Question: It is a simple test app which displays the sentence based on the screen size and density. If I start an emulator with WVGA800 skin with 160dpi resolution the app does not fill the whole screen but just a smaller square. Look at the image please.

As most of LARGE and XLARGE devices use this 160dpi resolution, what should I do to make app fill the screen as it fills it in other screen sizes and resolutions? Or this is just an issue with the emulator and the real device resize the app to fit its screen?!
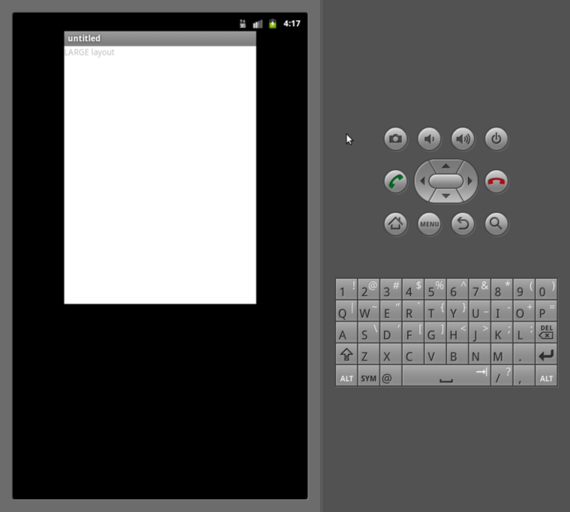
Answer: Do you have something like this in your manifest:
'''
<uses-sdk android:minSdkVersion="4" />
'''